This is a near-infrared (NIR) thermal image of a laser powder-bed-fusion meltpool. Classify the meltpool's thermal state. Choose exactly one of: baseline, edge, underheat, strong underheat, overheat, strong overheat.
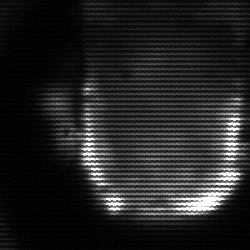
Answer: baseline